七年级 · 度量几何学
(2021- 辽宁南昌七年级期中) 如图, $A B / / C D, C F$ 平分 $\angle D C G, G E$ 平分 $\angle C G B$ 交 $F C$ 的延长线于点 $E$, 若 $\angle E=34^{\circ}$, 则 $\angle B$ 的度数为

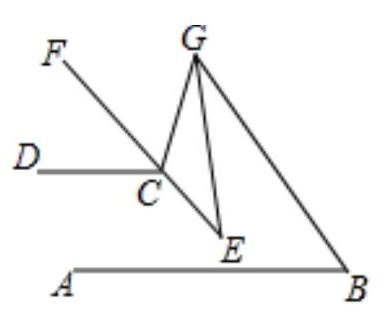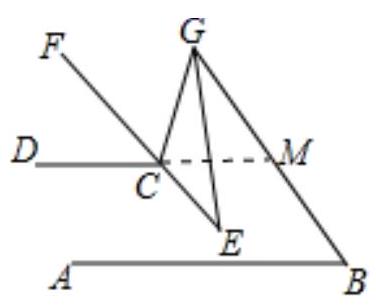
答案: $68^{\circ}$.

【详解】解: 如图, 延长 DC 交 BG 于 M. 由题意可以假设 $\angle \mathrm{DCF}=\angle \mathrm{GCF}=\mathrm{x}, \angle \mathrm{CGE}=\angle \mathrm{MGE}=\mathrm{y}$.

则有 $\left\{\begin{array}{l}2 x=2 y+\angle G M C(1) \\ x=y+\angle E(2)\end{array}\right.$, (1) $-2 \times(2)$ 得: $\angle \mathrm{GMC}=2 \angle \mathrm{E}$,

$\because \angle \mathrm{E}=34^{\circ}, \therefore \angle \mathrm{GMC}=68^{\circ}, \because \mathrm{AB} / / \mathrm{CD}, \therefore \angle \mathrm{GMC}=\angle \mathrm{B}=68^{\circ}$, 故答案为: $68^{\circ}$.
解析:  $68^{\circ}$

【分析】如图, 延长 $\mathrm{DC}$ 交 $\mathrm{BG}$ 于 $\mathrm{M}$. 由题意可以假设 $\angle \mathrm{DCF}=\angle \mathrm{GCF}=\mathrm{x}, \angle \mathrm{CGE}=\angle \mathrm{MGE}=\mathrm{y}$. 构建方程组证明 $\angle \mathrm{GMC}=2 \angle \mathrm{E}$ 即可解决问题.

故答案为: $68^{\circ}$.

【详解】解: 如图, 延长 DC 交 BG 于 M. 由题意可以假设 $\angle \mathrm{DCF}=\angle \mathrm{GCF}=\mathrm{x}, \angle \mathrm{CGE}=\angle \mathrm{MGE}=\mathrm{y}$.

则有 $\left\{\begin{array}{l}2 x=2 y+\angle G M C(1) \\ x=y+\angle E(2)\end{array}\right.$, (1) $-2 \times(2)$ 得: $\angle \mathrm{GMC}=2 \angle \mathrm{E}$,

$\because \angle \mathrm{E}=34^{\circ}, \therefore \angle \mathrm{GMC}=68^{\circ}, \because \mathrm{AB} / / \mathrm{CD}, \therefore \angle \mathrm{GMC}=\angle \mathrm{B}=68^{\circ}$, 故答案为: $68^{\circ}$.

【点睛】本题考查平行线的性质, 角平分线的定义等知识, 解题的关键是熟悉基本图形, 学会添加常用辅助线, 学会利用参数构建方程组解决问题, 属于中考填空题中的能力题.